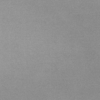
Label: dusty